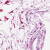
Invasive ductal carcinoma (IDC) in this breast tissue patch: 0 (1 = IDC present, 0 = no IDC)